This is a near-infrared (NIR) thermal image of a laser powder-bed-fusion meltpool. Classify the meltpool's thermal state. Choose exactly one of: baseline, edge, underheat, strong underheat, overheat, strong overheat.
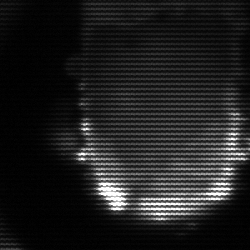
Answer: baseline